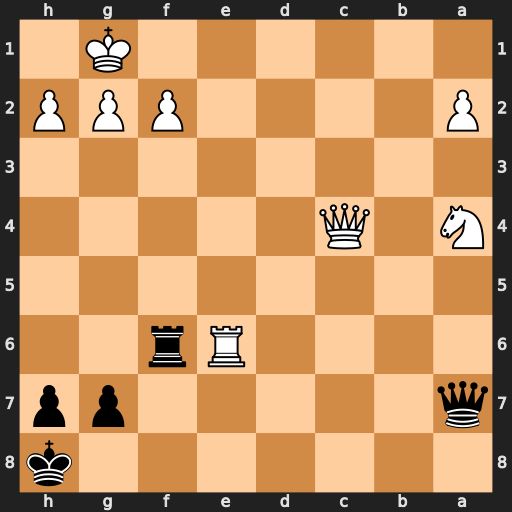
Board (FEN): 7k/q5pp/4Rr2/8/N1Q5/8/P4PPP/6K1
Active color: b
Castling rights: -
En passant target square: -
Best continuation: Qxf2+ Kh1 Qf1+ Qxf1 Rxf1#